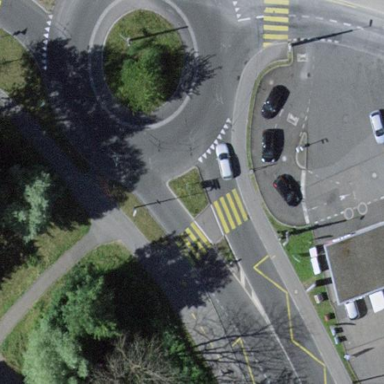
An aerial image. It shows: Primary highway at roundabout with trolley wires present.